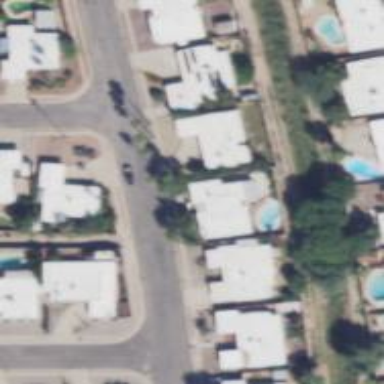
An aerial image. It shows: Alleyway designated as service road.